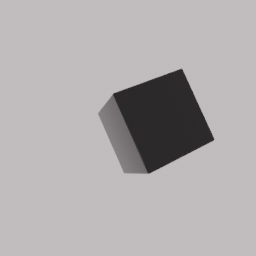
Label: electronics